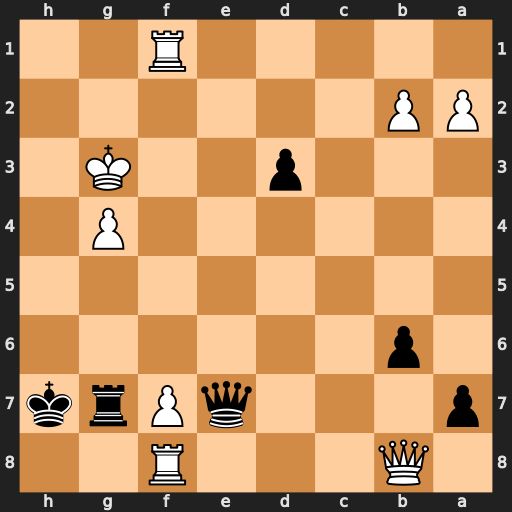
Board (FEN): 1Q3R2/p3qPrk/1p6/8/6P1/3p2K1/PP6/5R2
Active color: b
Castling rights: -
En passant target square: -
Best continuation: Qe3+ Rf3 Qg1+ Kf4 Qd4+ Kf5 Qxg4+